Field crop: maize
Growth stage: 2
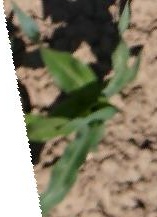
Species: maize